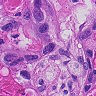
Metastatic tissue present: yes